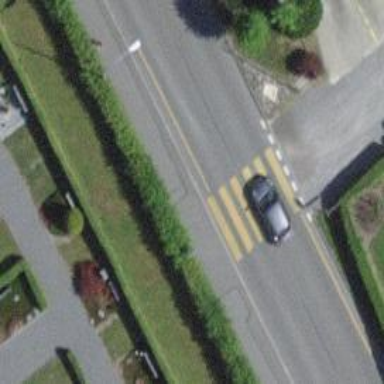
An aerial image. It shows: Footway with zebra crossing.